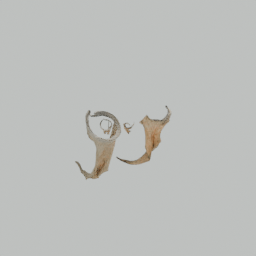
Label: nature